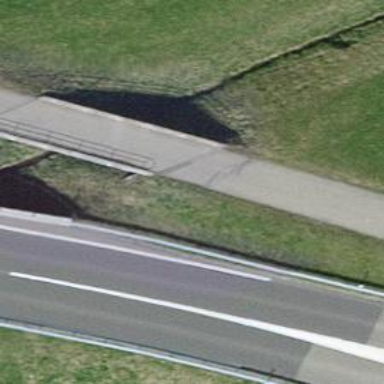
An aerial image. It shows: Cycleway bridge with asphalt surface.